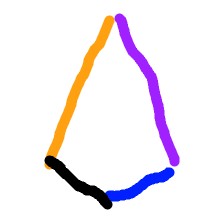
Shape: kite